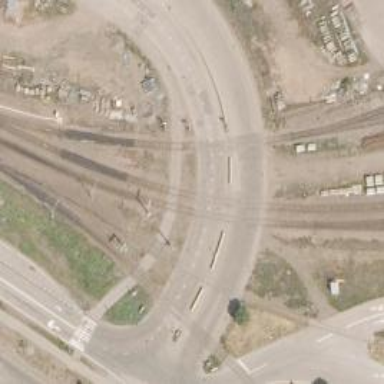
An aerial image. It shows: Railway crossing.